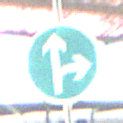
Verkehrszeichen: VorgeschriebeneFahrtrichtungGeradeausOderRechts
Umgebung: Roofed, Special
Tageszeit: MorningAfternoon
Wetter: NotSpecified
Licht: Artificial
Jahreszeit: NotSpecified
Kontrast: MediumContrast